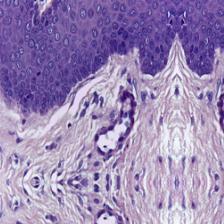
Diagnosis: Normal